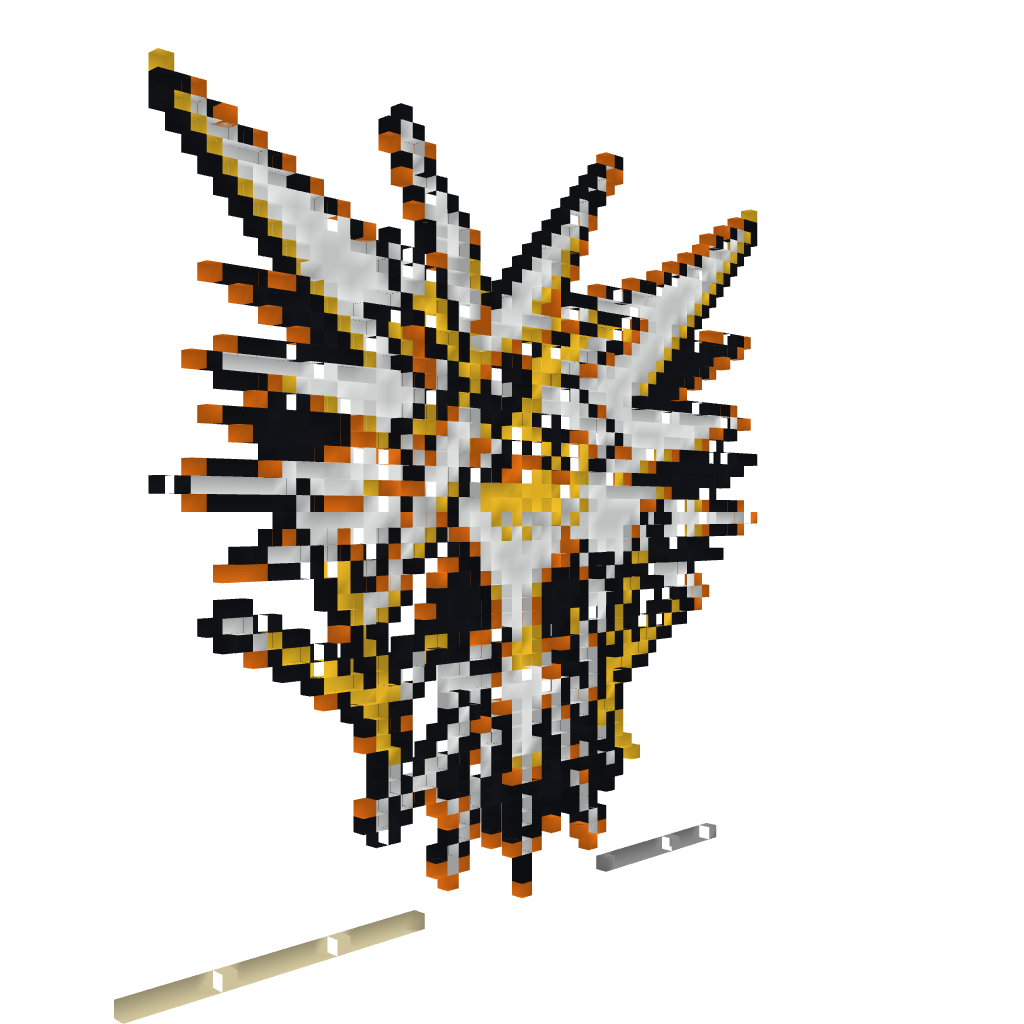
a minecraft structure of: Zapdos